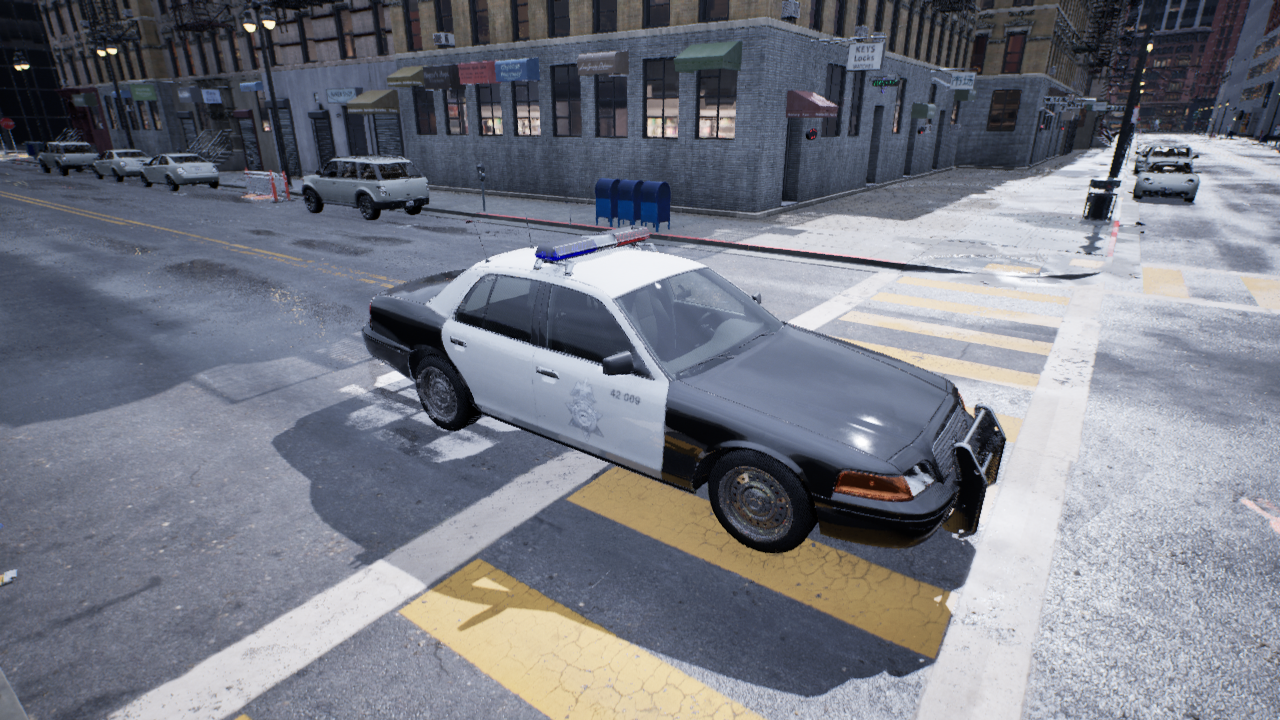
Venue: residential
Lighting: overcast
Vehicle rig: sedan